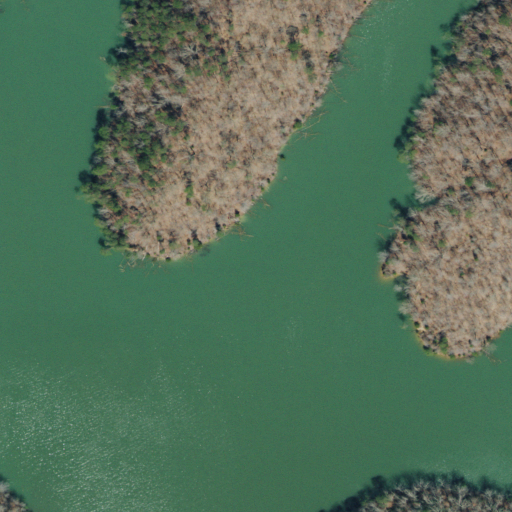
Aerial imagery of valley in Tennessee named Dark Hollow containing open water, deciduous forest, grassland, evergreen forest, barren land, and mixed forest